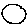
Label: circle